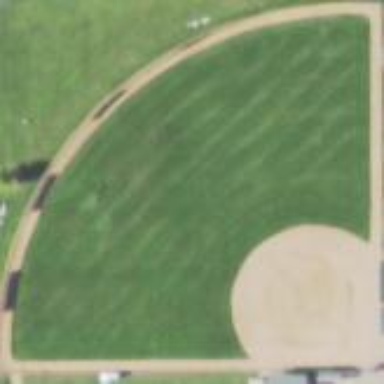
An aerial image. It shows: Baseball pitch with clay surface for leisure sports.